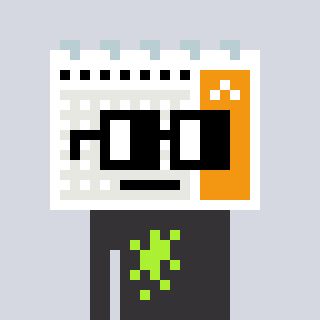
a pixel art character with square black glasses, a calendar-shaped head and a grayscale-colored body on a cool background